Field crop: maize
Growth stage: 1
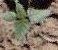
Species: datura